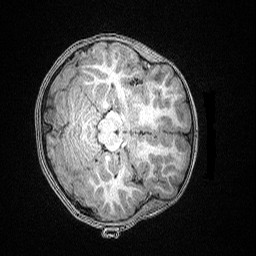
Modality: T1w
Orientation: axial
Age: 83
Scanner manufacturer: siemens
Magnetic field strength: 3 T
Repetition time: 2.5 s
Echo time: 0.00347 s